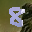
Label: 8